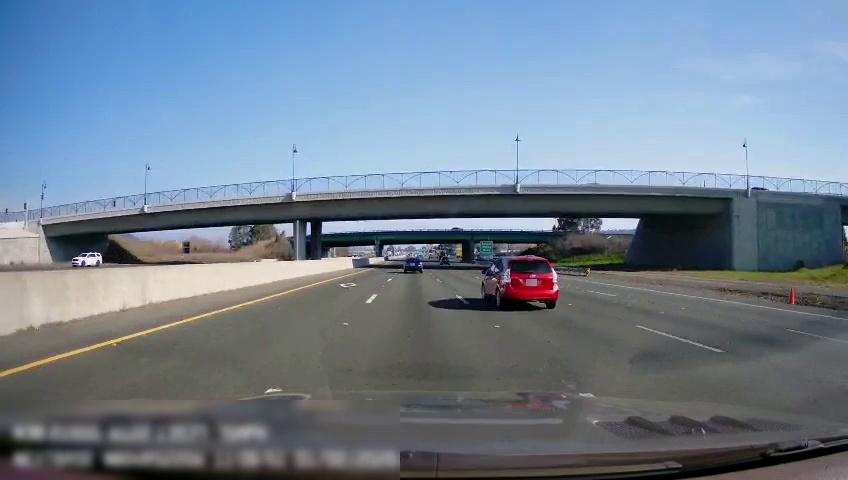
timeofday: Day
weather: Sunny
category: Drivable Space
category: Vehicles | Car
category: Vehicles | SUV
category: Vehicles | Car
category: Drivable Space
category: Vehicles | SUV
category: Lanes | Current Lane
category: Lanes | Alternate Lane
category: Lanes | Current Lane
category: Lanes | Alternate Lane
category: Lanes | Alternate Lane
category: Lanes | Alternate Lane
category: Traffic | Signs